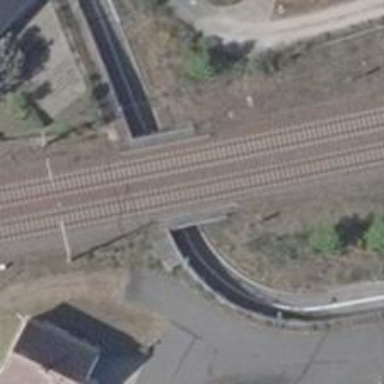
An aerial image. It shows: Bridge with electrified railway tracks featuring contact line.